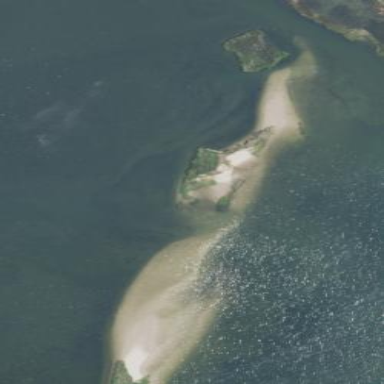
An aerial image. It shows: Islet located along the natural coastline.